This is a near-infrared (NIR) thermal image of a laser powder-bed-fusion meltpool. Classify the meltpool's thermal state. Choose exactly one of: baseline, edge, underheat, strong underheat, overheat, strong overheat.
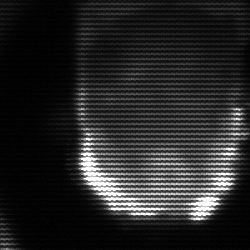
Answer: baseline